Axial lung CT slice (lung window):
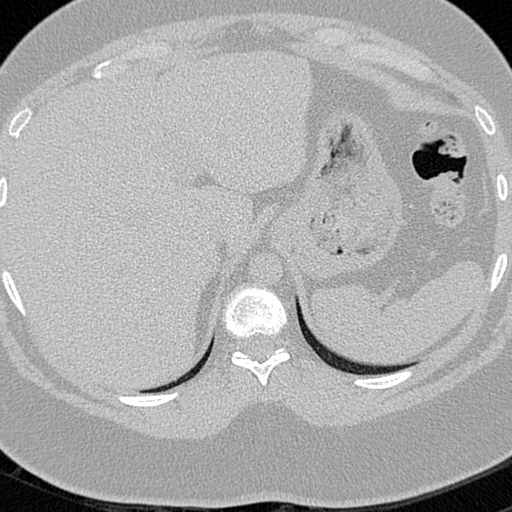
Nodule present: no